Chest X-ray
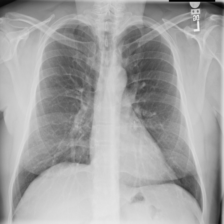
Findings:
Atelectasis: negative
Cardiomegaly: negative
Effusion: negative
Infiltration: negative
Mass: negative
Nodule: negative
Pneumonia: negative
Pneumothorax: negative
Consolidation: negative
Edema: negative
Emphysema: negative
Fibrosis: negative
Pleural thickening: negative
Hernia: negative